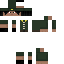
A female human skin with dark skin, wearing brown long hair dressed in a green suit and black pants, featuring a closed mouth.